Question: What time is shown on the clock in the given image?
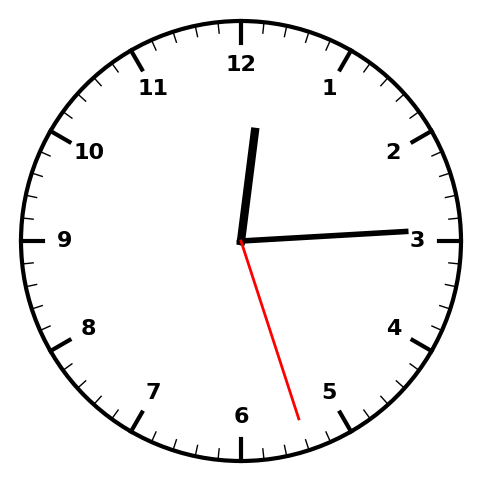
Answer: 12:14:27